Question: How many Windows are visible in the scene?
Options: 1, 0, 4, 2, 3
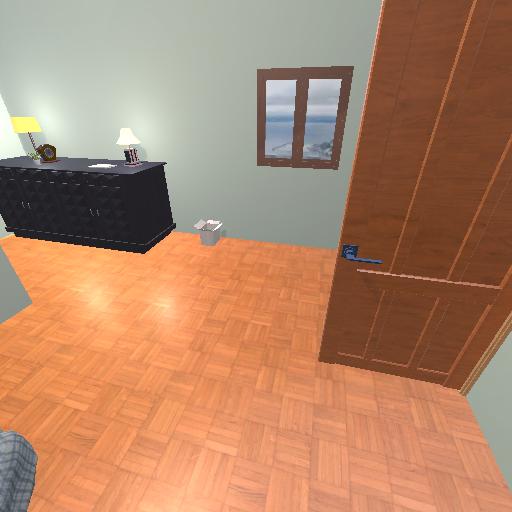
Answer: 1